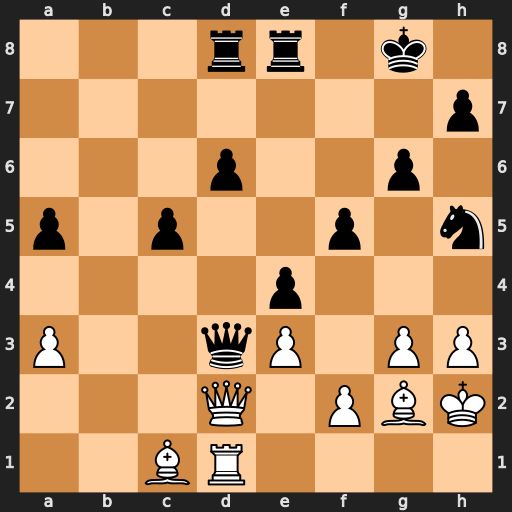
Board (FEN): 3rr1k1/7p/3p2p1/p1p2p1n/4p3/P2qP1PP/3Q1PBK/2BR4
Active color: w
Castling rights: -
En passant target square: -
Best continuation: Qa2+ d5 Rxd3